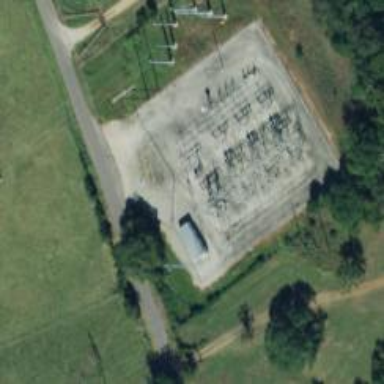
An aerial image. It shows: Switch for power supply.